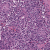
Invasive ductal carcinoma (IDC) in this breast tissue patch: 1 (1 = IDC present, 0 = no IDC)